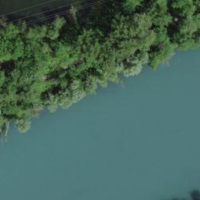
EUNIS habitat code: 15
Species observed at this site:
Gonepteryx rhamni
Troglodytes troglodytes
Dendrocopos major
Corvus frugilegus
Aegithalos caudatus
Sylvia atricapilla
Turdus merula
Phylloscopus collybita
Parus major
Erithacus rubecula
Mergus merganser
Sitta europaea
Garrulus glandarius
Picus viridis
Phylloscopus trochilus
Accipiter nisus
Sciurus vulgaris